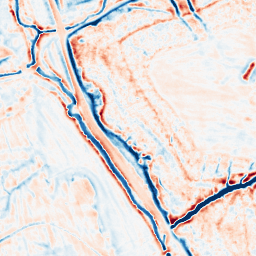
Category: edge_preserving
Decomposition family: bilateral
Decomposition parameters: d: 15
sigma_color: 75
sigma_space: 100
Upsampling method: linear_exact
Upsampling parameters: scale: 2
Upsampling scale: 2